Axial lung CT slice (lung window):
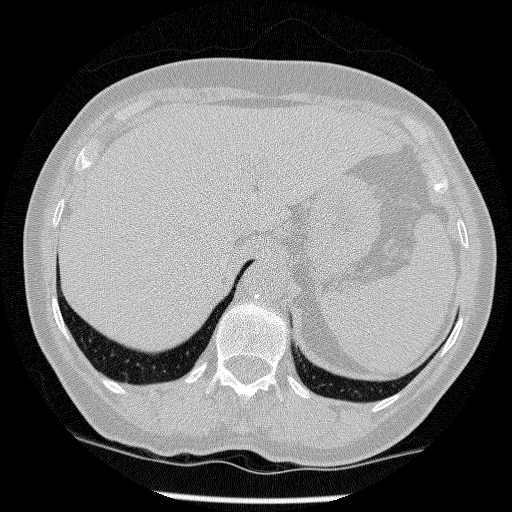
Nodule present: no